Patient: sex M, age 55
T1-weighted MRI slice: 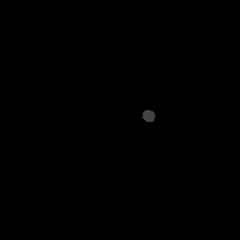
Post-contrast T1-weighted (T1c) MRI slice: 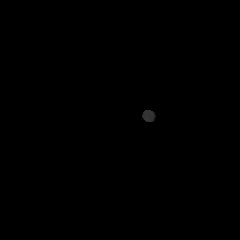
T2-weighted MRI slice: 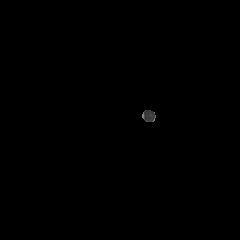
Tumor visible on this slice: no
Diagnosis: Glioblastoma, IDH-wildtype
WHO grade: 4